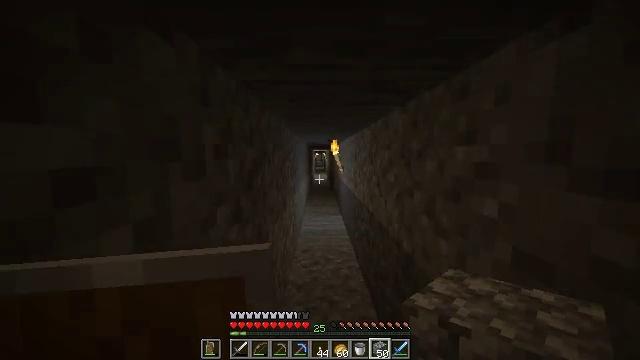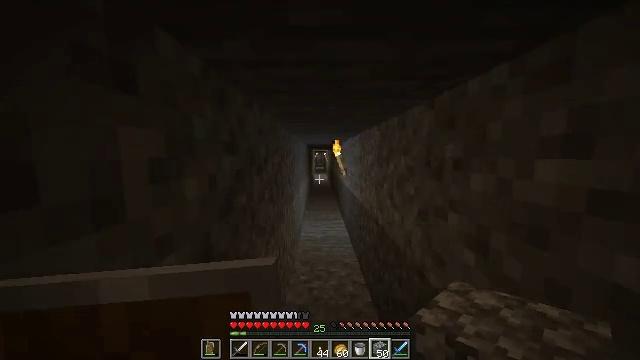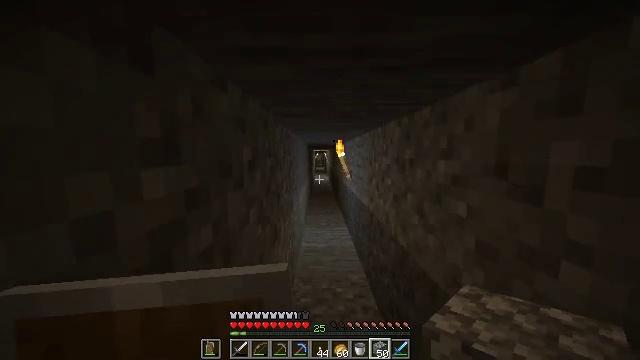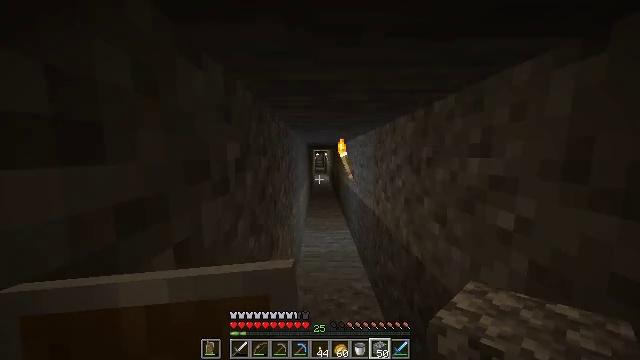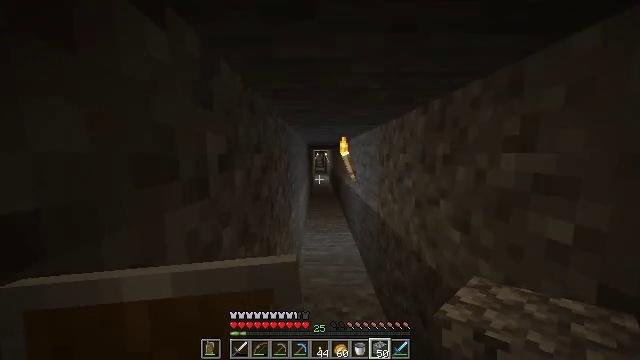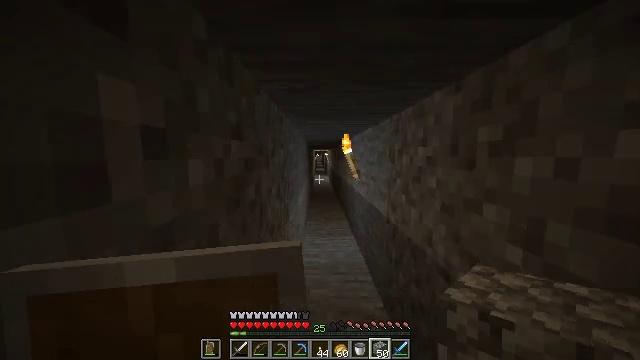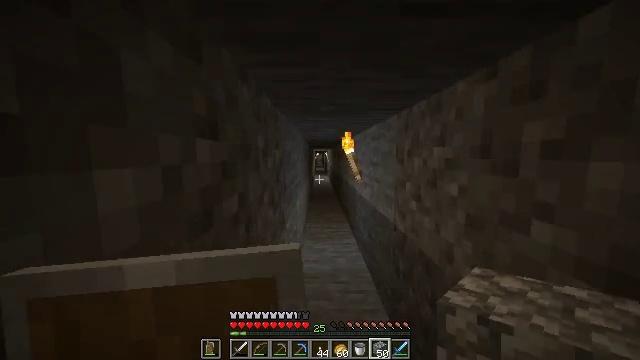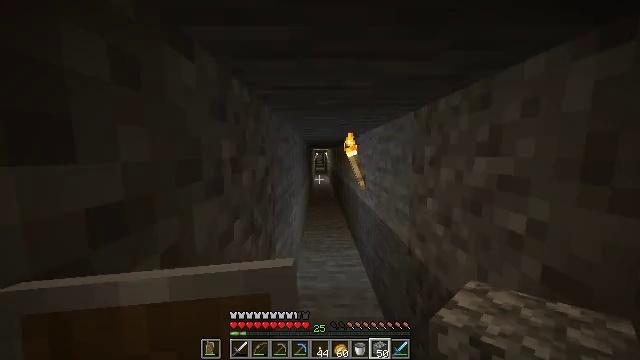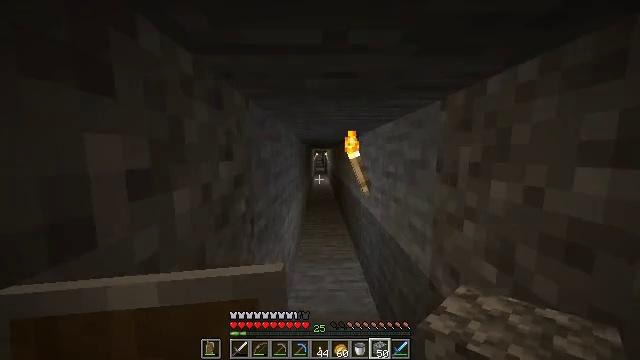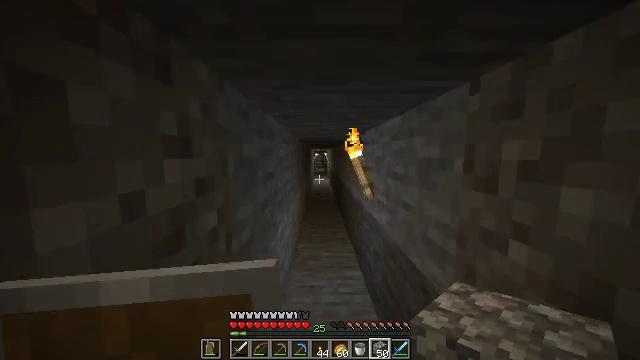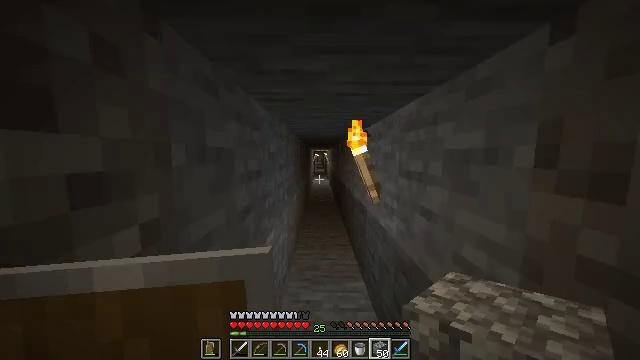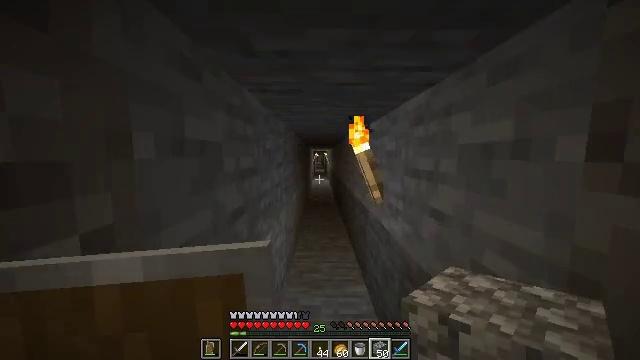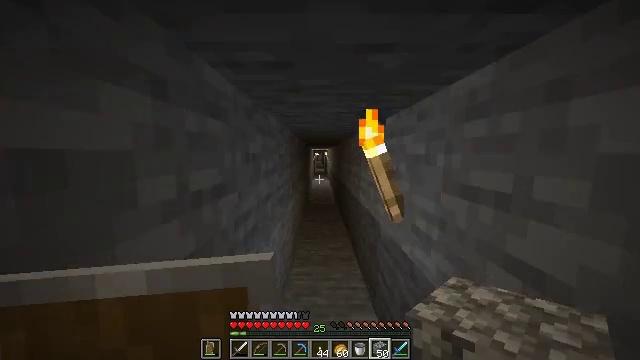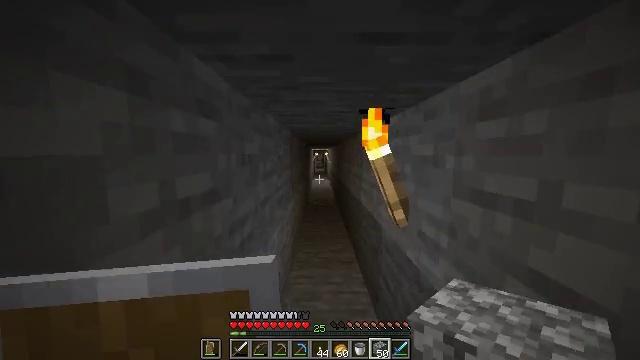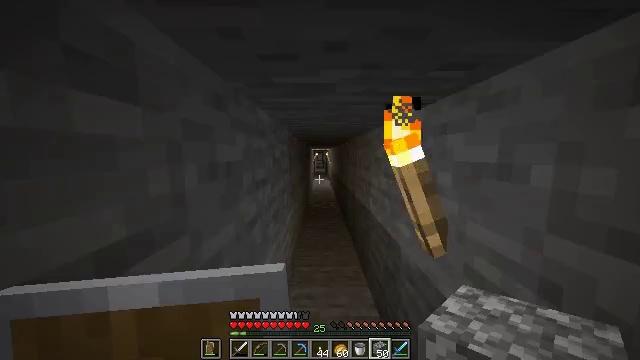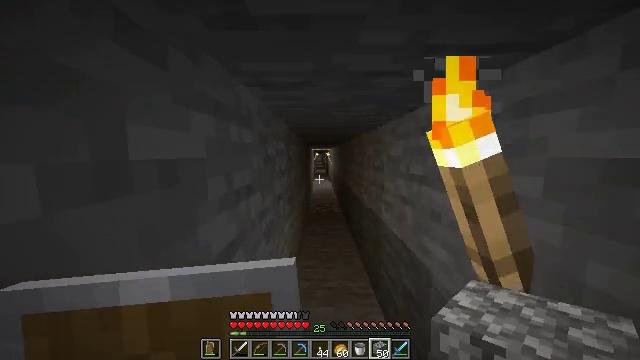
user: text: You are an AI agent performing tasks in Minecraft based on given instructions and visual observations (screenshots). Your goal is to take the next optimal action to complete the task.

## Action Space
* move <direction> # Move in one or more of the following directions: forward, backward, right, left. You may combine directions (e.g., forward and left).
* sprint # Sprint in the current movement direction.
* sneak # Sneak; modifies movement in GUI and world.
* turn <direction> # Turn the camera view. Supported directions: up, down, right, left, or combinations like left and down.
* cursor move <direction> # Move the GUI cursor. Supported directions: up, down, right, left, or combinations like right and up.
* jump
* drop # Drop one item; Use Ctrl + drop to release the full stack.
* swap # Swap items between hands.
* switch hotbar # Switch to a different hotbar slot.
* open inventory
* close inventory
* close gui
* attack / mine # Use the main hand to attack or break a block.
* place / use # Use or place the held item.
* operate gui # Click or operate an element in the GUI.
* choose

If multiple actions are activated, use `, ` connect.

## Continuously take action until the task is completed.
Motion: motion action
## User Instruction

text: Heat cobblestone in the furnace to get stone.
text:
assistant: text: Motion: move forward
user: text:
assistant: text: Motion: move forward
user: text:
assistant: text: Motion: move forward
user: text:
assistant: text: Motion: move forward
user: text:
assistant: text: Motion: move forward
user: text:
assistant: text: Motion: move forward
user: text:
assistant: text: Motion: move forward
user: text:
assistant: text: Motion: move forward
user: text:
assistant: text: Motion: move forward
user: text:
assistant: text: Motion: move forward
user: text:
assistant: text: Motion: move forward
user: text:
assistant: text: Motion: move forward
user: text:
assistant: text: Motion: move forward
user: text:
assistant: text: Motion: move forward
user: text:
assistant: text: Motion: move forward
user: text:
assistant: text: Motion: move forward
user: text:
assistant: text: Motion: move forward
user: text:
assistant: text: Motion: move forward
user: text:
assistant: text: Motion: move forward
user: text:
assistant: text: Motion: move forward
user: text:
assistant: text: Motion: move forward
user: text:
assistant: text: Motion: move forward
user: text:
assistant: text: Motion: move forward, sprint
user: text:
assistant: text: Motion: move forward, sprint
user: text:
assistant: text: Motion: move forward, sprint
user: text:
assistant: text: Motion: move forward
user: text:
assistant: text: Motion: move forward
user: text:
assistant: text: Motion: move forward, turn left and up
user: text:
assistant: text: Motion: move forward, turn left and up
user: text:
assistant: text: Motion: move forward, turn left and up